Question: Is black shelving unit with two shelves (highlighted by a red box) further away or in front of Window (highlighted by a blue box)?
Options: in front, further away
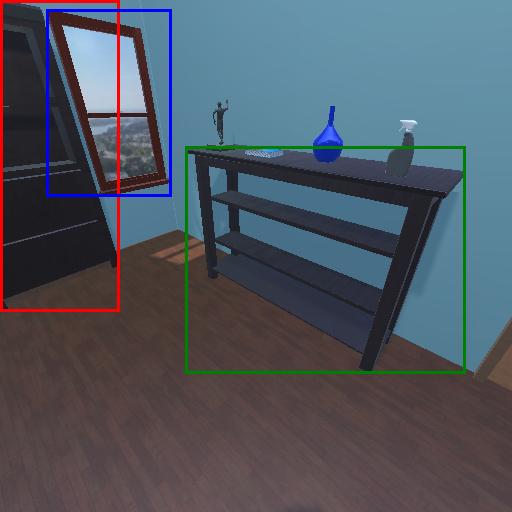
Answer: in front